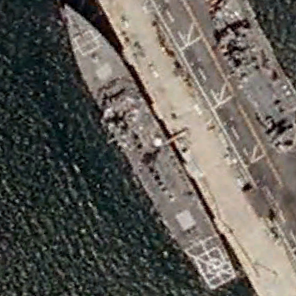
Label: destroyer